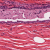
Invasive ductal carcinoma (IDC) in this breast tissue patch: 0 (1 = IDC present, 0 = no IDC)